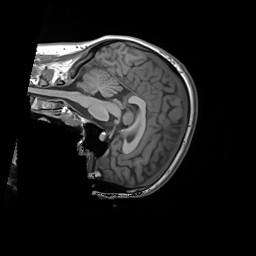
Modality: T1w
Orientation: sagittal
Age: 24
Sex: female
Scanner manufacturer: siemens
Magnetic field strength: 3 T
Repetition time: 1.55 s
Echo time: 0.00234 s